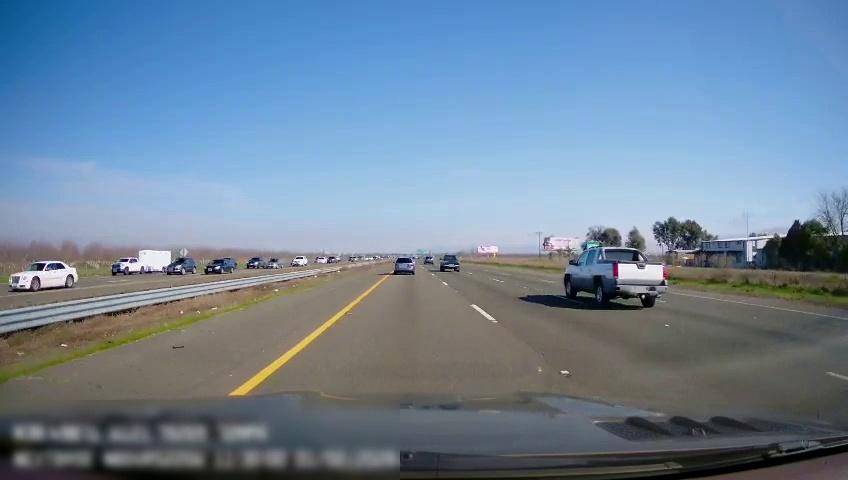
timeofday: Day
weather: Sunny
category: Drivable Space
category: Drivable Space
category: Vehicles | Car
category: Vehicles | Truck
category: Vehicles | SUV
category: Vehicles | SUV
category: Vehicles | SUV
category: Vehicles | SUV
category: Vehicles | SUV
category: Vehicles | Truck
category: Vehicles | SUV
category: Vehicles | SUV
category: Vehicles | Truck
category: Vehicles | Truck
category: Lanes | Current Lane
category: Lanes | Current Lane
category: Lanes | Alternate Lane
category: Lanes | Alternate Lane
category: Lanes | Alternate Lane
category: Lanes | Opposite Lane
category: Lanes | Opposite Lane